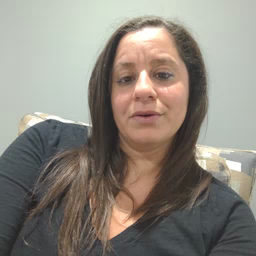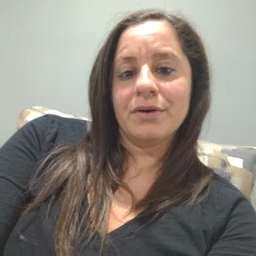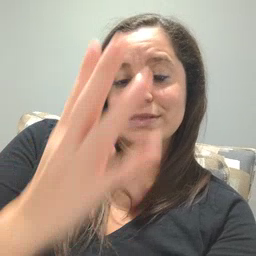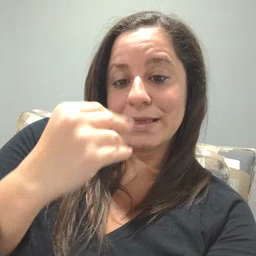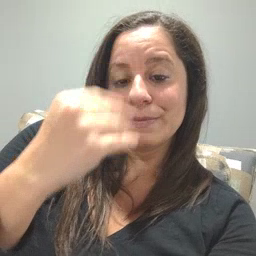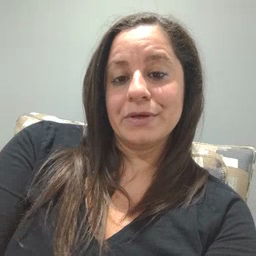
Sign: sleepy